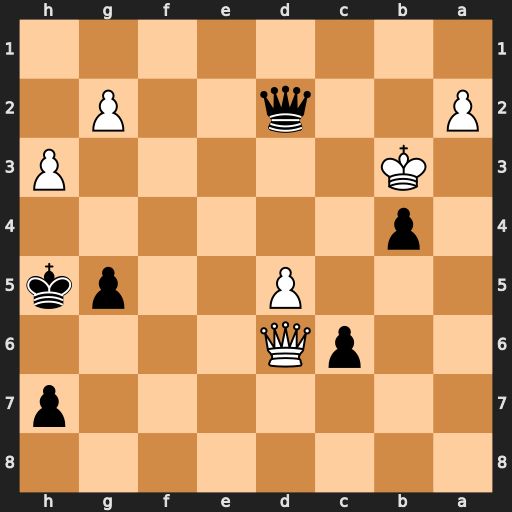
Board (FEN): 8/7p/2pQ4/3P2pk/1p6/1K5P/P2q2P1/8
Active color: b
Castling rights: -
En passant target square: -
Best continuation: Qc3+ Ka4 Qa3#